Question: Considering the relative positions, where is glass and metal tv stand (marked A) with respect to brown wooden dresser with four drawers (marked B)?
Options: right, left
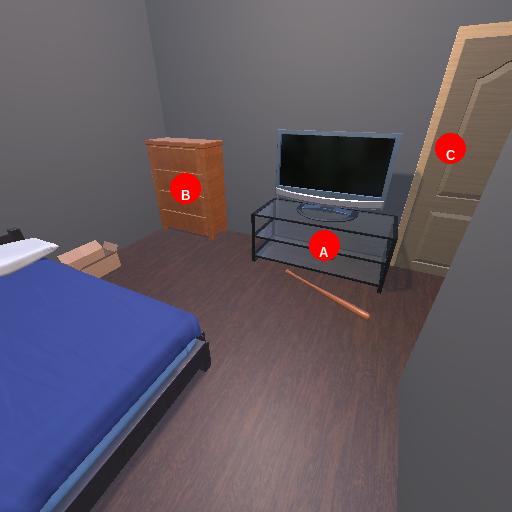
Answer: right